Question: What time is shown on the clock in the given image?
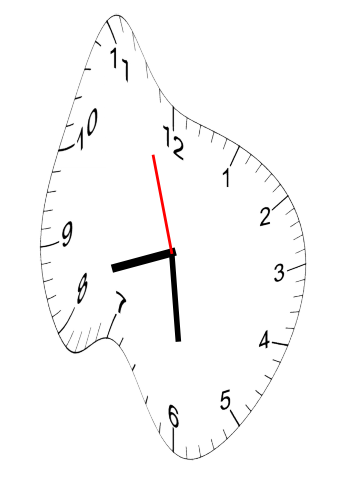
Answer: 08:28:57